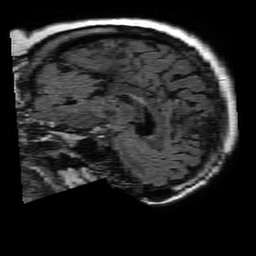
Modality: FLAIR
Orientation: sagittal
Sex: female
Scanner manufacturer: philips
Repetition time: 11 s
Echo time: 0.125 s